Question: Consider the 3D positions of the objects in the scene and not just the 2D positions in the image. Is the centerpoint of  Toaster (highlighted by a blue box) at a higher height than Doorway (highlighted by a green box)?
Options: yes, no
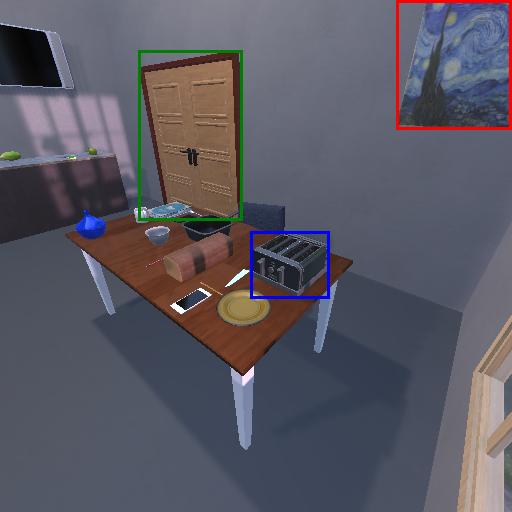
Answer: yes